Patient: sex F, age 57
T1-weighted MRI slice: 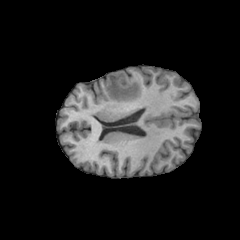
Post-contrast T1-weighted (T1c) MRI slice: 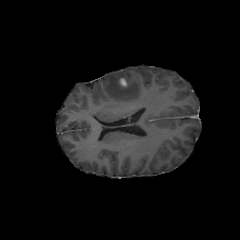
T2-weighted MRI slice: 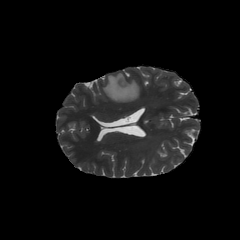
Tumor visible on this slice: yes
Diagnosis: Glioblastoma, IDH-wildtype
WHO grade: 4